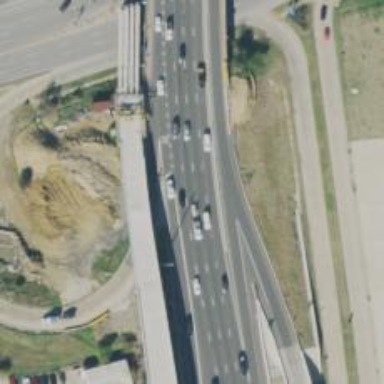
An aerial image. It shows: Asphalt motorway.